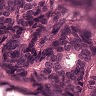
Metastatic tissue present: yes